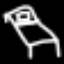
Label: bed